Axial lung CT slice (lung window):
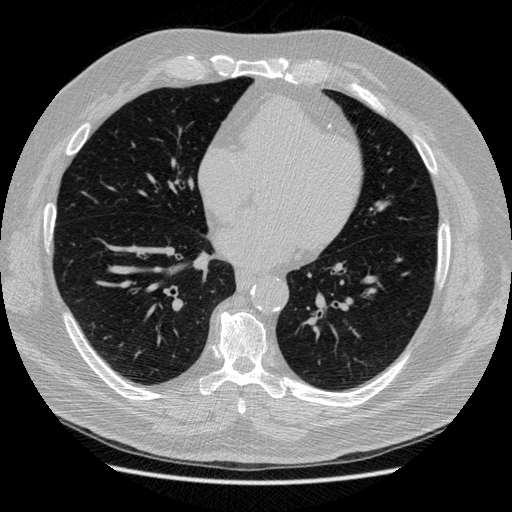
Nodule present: no